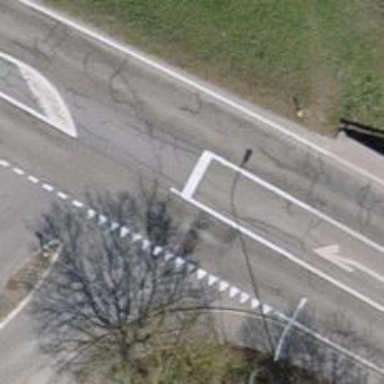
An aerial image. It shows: Secondary road with asphalt surface.